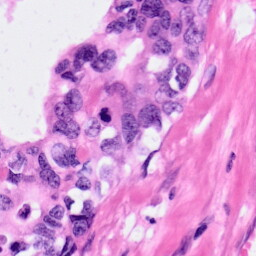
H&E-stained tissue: Pancreatic